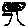
Label: tree